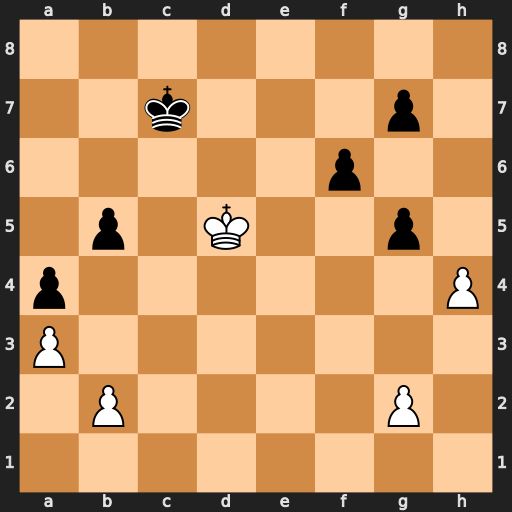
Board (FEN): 8/2k3p1/5p2/1p1K2p1/p6P/P7/1P4P1/8
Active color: w
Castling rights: -
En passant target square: -
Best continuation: hxg5 fxg5 Kc5